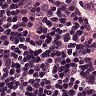
Metastatic tissue present: no